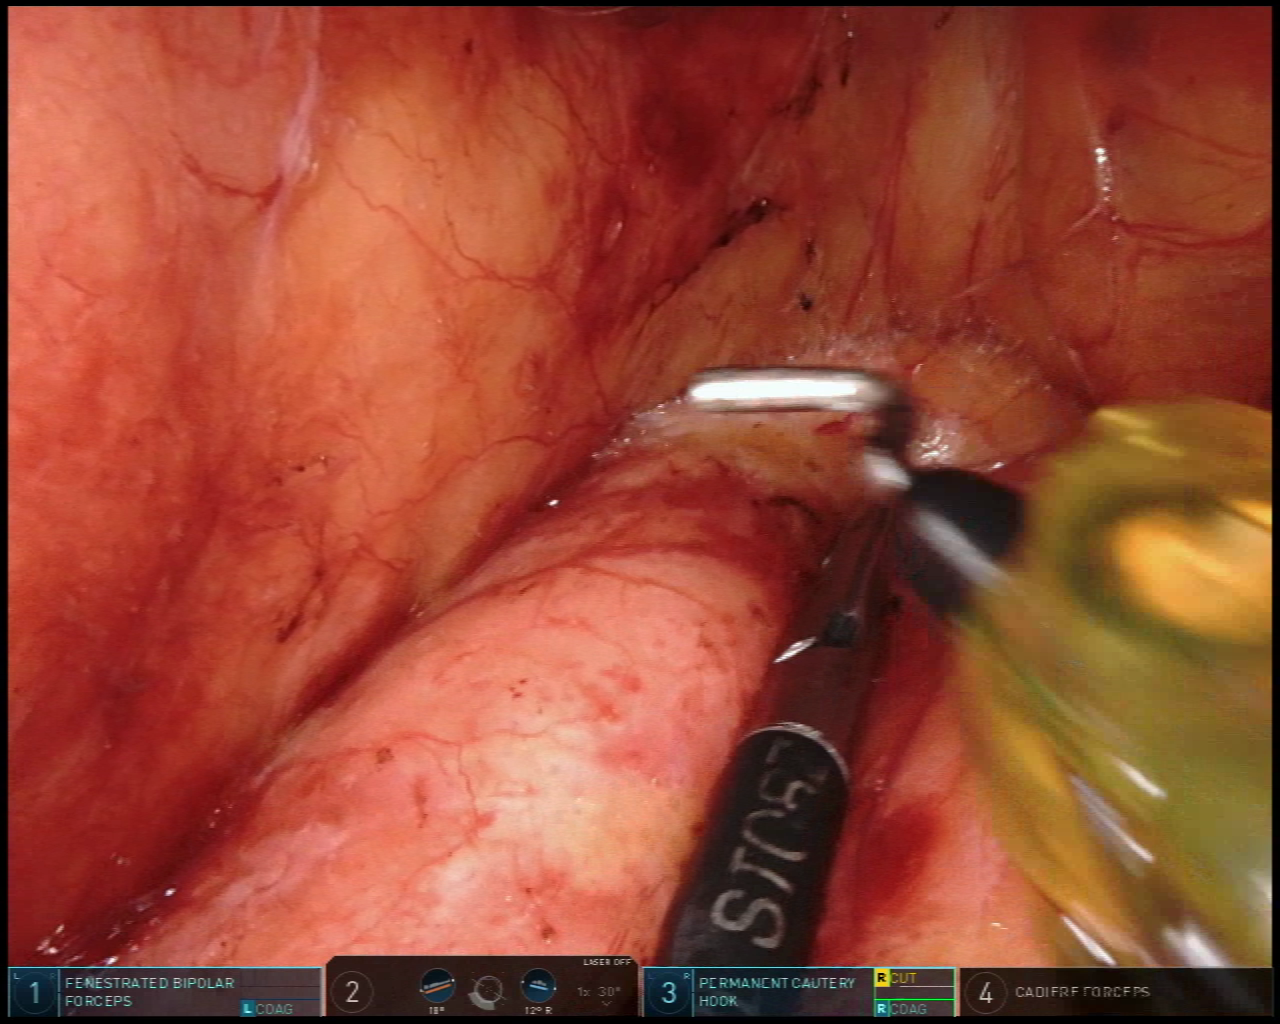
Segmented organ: pancreas
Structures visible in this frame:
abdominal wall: no
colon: no
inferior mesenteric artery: no
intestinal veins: no
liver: no
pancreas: yes
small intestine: no
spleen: no
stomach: no
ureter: no
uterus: no
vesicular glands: no